Question: I'm experiencing some problems with CorePlot. I try to plot multiple scatterPlots into one graph. Which works as expected but when I start scrolling or zooming the graph the whole app increases it's memory usage up to 900MB an crashes. I think I have to do some object releasing but I don't know how. Basically I plot each line with a different plot identifier and put the according data into the datasource.
Here is what I got: (In this example code I just reduced the axe ranges with static values for testing purposes.)
'''
- (void)setupGraph {
// Create graph from theme
self.graph = [[CPTXYGraph alloc] initWithFrame:self.scatterPlotView.bounds];
self.graph.plotAreaFrame.masksToBorder = NO;
self.scatterPlotView.hostedGraph = self.graph;
CPTTheme *theme = [CPTTheme themeNamed:kCPTPlainBlackTheme];
[self.graph applyTheme:theme];
self.graph.paddingLeft = 0.0;
self.graph.paddingTop = 0.0;
self.graph.paddingRight = 0.0;
self.graph.paddingBottom = 0.0;
// Setup plot space
CPTXYPlotSpace *plotSpace = (CPTXYPlotSpace *)self.graph.defaultPlotSpace;
plotSpace.allowsUserInteraction = YES;
plotSpace.delegate = self;
plotSpace.globalXRange = [CPTPlotRange plotRangeWithLocation:CPTDecimalFromDouble(0) length:CPTDecimalFromDouble(30)];
plotSpace.globalYRange = [CPTPlotRange plotRangeWithLocation:CPTDecimalFromDouble(0) length:CPTDecimalFromDouble(15)];
plotSpace.xRange = [CPTPlotRange plotRangeWithLocation:CPTDecimalFromDouble(0) length:CPTDecimalFromDouble(10)];
plotSpace.yRange = [CPTPlotRange plotRangeWithLocation:CPTDecimalFromDouble(0) length:CPTDecimalFromDouble(15)];
CPTXYAxisSet *axisSet = (CPTXYAxisSet *)self.graph.axisSet;
CPTXYAxis *x = axisSet.xAxis;
CPTXYAxis *y = axisSet.yAxis;
x.labelingPolicy = CPTAxisLabelingPolicyNone;
y.labelingPolicy = CPTAxisLabelingPolicyNone;
}
'''
This method loads my data and draws the scatterplots
'''
- (void)loadSignals {
//Data loading logic goes here nothing special just one array for each plot
for (Signal *sig in [signals allValues]) {
[self constructScatterPlot:sig.name];
}
}];
'''
This is where the drawing happens:
'''
- (void)constructScatterPlot:(NSString *)identifier {
CPTScatterPlot *dataSourceLinePlot = [[CPTScatterPlot alloc] init];
CPTMutableLineStyle *lineStyle = [dataSourceLinePlot.dataLineStyle mutableCopy];
CPTScatterPlot *boundLinePlot = [[CPTScatterPlot alloc] init];
boundLinePlot.identifier = identifier;
lineStyle = [boundLinePlot.dataLineStyle mutableCopy];
lineStyle.miterLimit = 1.0;
lineStyle.lineWidth = 1.0;
lineStyle.lineColor = [CPTColor redColor];
boundLinePlot.dataLineStyle = lineStyle;
boundLinePlot.dataSource = self;
boundLinePlot.cachePrecision = CPTPlotCachePrecisionDouble;
boundLinePlot.interpolation = CPTScatterPlotInterpolationStepped;
[self.graph addPlot:boundLinePlot];
}
'''
...and this is where the datasource gets it's values:
'''
-(NSNumber *)numberForPlot:(CPTPlot *)plot field:(NSUInteger)fieldEnum recordIndex:(NSUInteger)index
{
NSString *plotIdent = (NSString *) plot.identifier;
if (![plotIdent isEqualToString:self.currentIdent]) {
self.countPlot++;
self.currentIdent = plotIdent;
}
Signal *newSig = [self.signals objectForKey:plotIdent];
Value * newValue = [newSig valueAtTime:index];
NSNumber *number = [NSNumber numberWithInteger:[newValue.value integerValue]];
if ( fieldEnum == CPTScatterPlotFieldY ) {
return number;
}
if ( fieldEnum == CPTScatterPlotFieldX ) {
return [NSNumber numberWithInteger:index];
}
return nil;
}
'''
So first of all I'd like to know if this is the correct way of drawing multiple plots (up to 40 in my case) into one graph? If so, what could I do to optimize my plot performance?
The output should look like this:

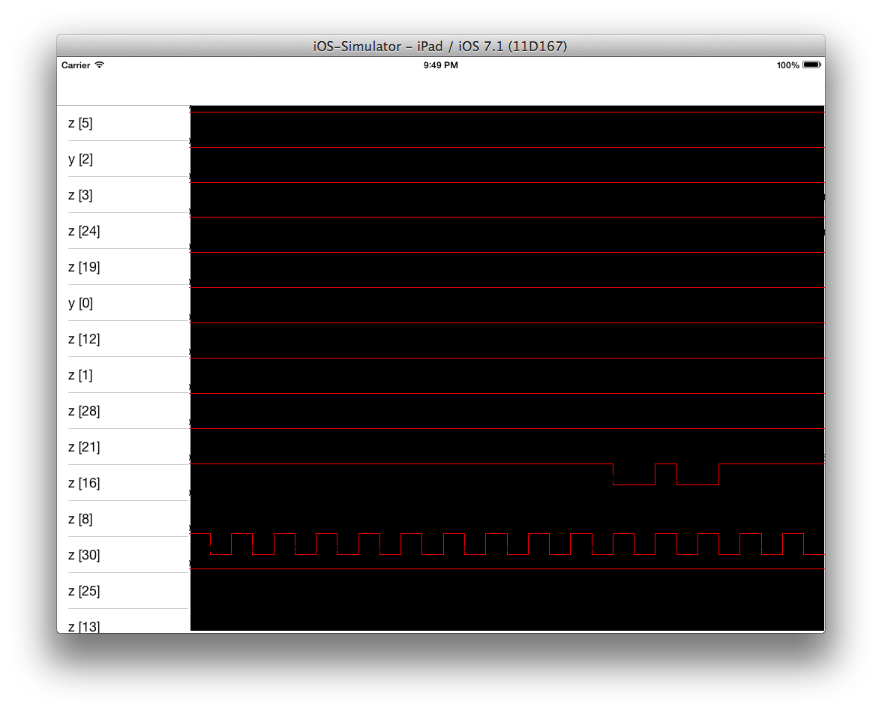
Answer: Each plot is a 'CALayer' that covers the entire plot area of the graph, so with 40 of them you may be using up most of the available video memory. If they all use the same line style, you can plot all of the lines on the same plot and save some memory that way. Insert an extra data point between the line segments and return 'nil' or '@(NAN)' from the datasource to break the line.